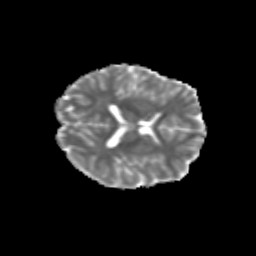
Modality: MD
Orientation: axial
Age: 24
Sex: female
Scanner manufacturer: siemens
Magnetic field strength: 3 T
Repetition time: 3.5 s
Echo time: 0.125 s